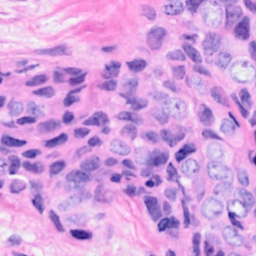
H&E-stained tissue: Breast